Question: Semi clustering algorithm is mentioned in the <URL>. The score of a semi cluster is calculated using the below formula

where
Ic is sum of the weights of all the internal edges
Bc is the sum of the weights of all the boundary edges
Vc is the number of vertices in the semi cluster and
fb is the boundary edge score factor (user defined between 0 and 1)
The algorithm was pretty straight forward, but I could not understand how the above formula was arrived. Note that the denominator is the number of edges possible between Vc number of vertices.
Could someone please explain it?
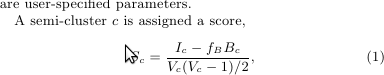
Answer: The score makes sense if you think about the quantity that it is meant to capture.
The problem being addressed here is figuring out what's the best way to place vertices of a graph into (simply a group of vertices where each vertex can be in more than one semi-cluster) with some upper bound on the total number of semi-cluster. So one method of finding the "best" way is to assign a score to any potential semi-cluster (in other words, to any arbitrary group of vertices). Then the problem becomes that of maximizing the total score.
So, semi-cluster are meant to capture cliques in a graph. For example in a social graph, a semi-cluster might be the members of a high school basketball team.
Thus more interior edges equates to a "better" semi-cluster. This explains the 'I_c' in the numerator. Similarly, you want to have very few boundary edges since if there are a lot of boundary edges, then that means there is likely to be a better semi-group containing the one you are examining. This gives the '-f_b * B_c' in the numerator. 'f_b' is simply a scaling factor so that you can tune how much penalty you want to assign the boundary edges.
The denominator is also kind of a scaling factor. It is used to normalize the semi-cluster scores so that small clusters don't get completely dominated by larger ones. An extreme example of this is if you consider the semi-group of everyone in the world. Clearly there are no boundary edges and tons of interior edges, but it is undoubtably a less useful semi-group than the high school basketball team.